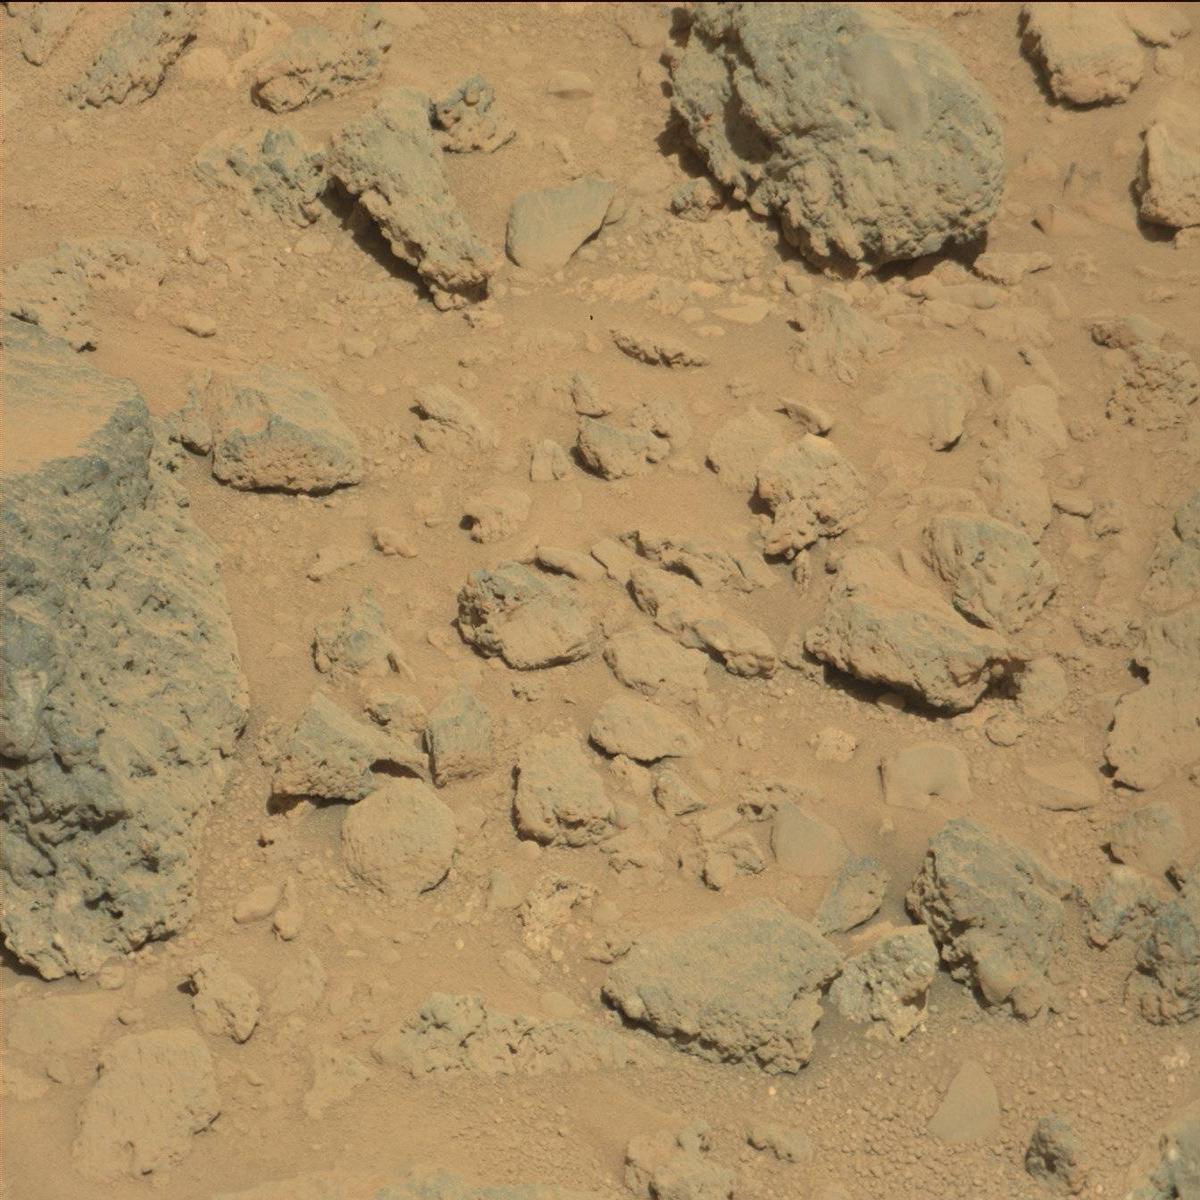
Terrain classes present: Bedrock, Sand / Soil